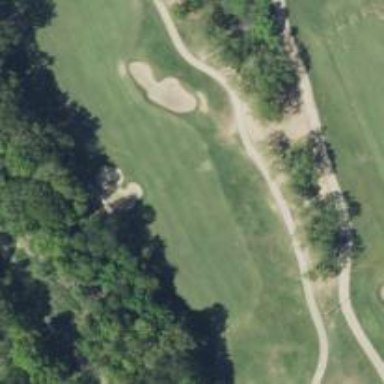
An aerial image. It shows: View of golf hole.